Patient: sex M, age 73
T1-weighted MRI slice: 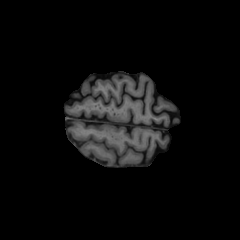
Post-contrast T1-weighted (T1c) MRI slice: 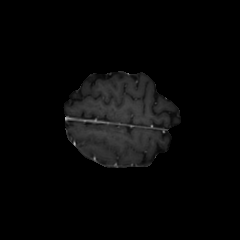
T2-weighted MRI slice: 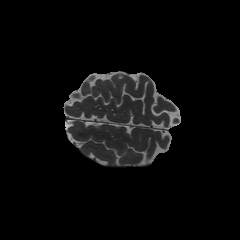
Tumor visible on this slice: no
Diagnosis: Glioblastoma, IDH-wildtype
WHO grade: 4